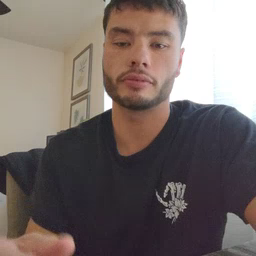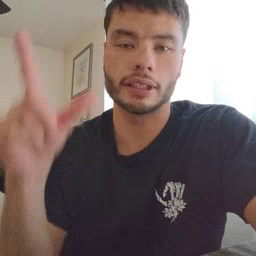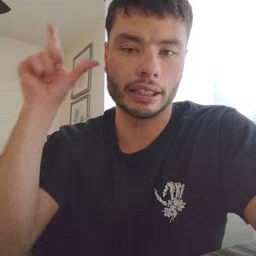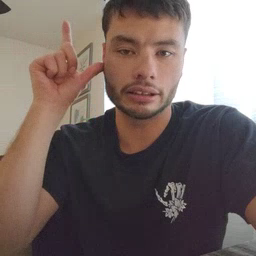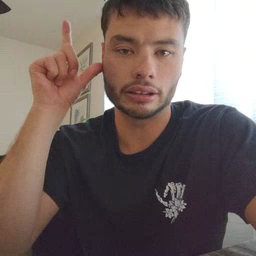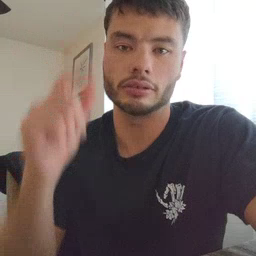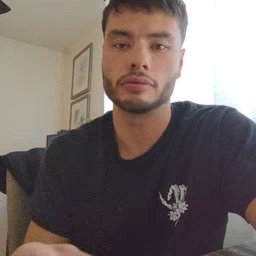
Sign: listen